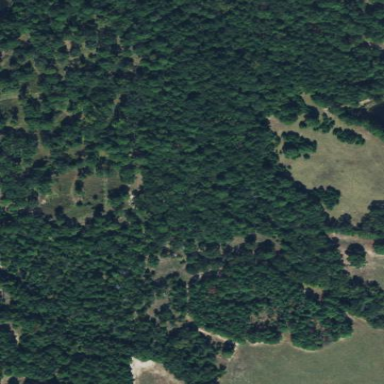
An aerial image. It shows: Evergreen needle-leaved woodland.